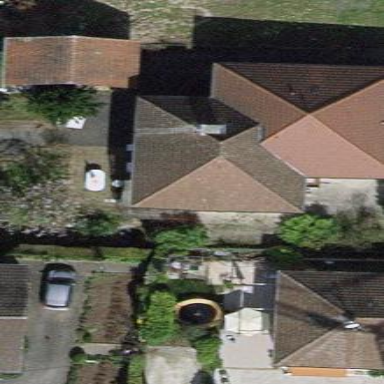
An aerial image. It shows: House with pyramidial roof shape.